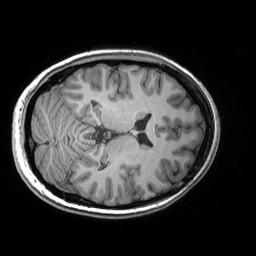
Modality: T1w
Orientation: axial
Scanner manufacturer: siemens
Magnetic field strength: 3 T
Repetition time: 2.53 s
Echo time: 0.00299 s